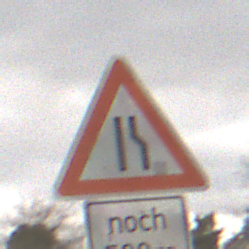
Verkehrszeichen: EinseitigVerengteFahrbahnRechts
Zusatzzeichen unten: LaengeEinerStrecke3
Umgebung: Outdoor, Nature
Tageszeit: Midday
Wetter: Overcast
Licht: Natural
Jahreszeit: NotSpecified
Kontrast: LowContrast